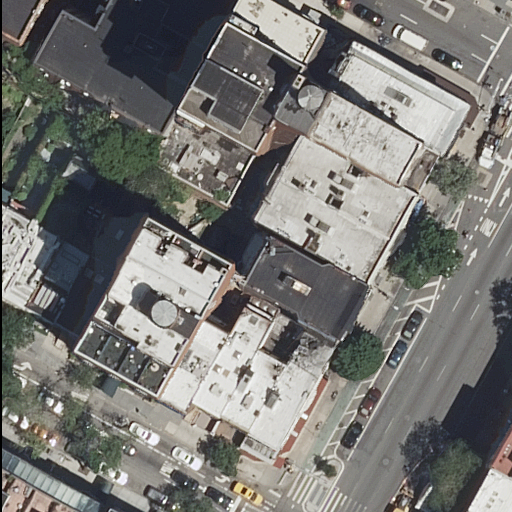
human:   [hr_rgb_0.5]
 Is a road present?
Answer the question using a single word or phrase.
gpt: yes

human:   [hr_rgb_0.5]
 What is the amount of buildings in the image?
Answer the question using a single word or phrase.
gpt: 19

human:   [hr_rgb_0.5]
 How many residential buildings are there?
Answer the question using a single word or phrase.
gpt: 19

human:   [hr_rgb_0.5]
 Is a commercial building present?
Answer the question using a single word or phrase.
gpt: no

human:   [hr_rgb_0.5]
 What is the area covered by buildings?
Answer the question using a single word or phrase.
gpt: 5962m2

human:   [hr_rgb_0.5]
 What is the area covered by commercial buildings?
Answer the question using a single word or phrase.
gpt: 0m2

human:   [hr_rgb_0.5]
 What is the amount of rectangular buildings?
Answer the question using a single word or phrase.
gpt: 14

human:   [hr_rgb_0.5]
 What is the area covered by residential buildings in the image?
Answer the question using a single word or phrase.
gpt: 5962m2

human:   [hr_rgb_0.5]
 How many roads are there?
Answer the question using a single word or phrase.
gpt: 10

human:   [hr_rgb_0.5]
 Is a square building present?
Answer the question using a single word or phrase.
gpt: no

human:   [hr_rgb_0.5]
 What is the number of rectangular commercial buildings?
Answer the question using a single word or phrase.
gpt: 0

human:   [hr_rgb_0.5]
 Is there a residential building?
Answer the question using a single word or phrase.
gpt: yes

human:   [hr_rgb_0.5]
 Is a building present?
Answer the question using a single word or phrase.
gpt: yes

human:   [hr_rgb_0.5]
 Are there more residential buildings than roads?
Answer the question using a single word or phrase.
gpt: yes

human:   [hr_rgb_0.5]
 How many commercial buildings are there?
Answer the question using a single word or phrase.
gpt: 0

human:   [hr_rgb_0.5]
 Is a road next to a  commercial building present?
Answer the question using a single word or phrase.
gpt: no

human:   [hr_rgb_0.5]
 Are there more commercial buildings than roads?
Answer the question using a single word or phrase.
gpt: no

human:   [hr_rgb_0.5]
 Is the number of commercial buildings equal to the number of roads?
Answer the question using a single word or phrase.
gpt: no

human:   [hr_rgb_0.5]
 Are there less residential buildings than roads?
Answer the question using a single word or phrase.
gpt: no

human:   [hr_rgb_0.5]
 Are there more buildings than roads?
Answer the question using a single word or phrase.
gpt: yes

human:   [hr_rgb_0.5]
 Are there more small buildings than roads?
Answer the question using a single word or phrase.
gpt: no

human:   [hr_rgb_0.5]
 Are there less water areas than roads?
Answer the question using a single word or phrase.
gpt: yes

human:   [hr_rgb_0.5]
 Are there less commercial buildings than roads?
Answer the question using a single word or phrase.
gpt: yes

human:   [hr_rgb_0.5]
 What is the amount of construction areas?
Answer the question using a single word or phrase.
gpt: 0

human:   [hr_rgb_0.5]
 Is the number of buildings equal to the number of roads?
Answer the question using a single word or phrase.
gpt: no

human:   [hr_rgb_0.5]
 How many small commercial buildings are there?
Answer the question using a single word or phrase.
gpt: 0

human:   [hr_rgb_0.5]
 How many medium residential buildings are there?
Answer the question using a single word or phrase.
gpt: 10

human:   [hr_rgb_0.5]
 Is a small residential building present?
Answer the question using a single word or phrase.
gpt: yes

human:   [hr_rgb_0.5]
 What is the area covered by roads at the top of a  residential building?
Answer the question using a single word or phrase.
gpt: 0m2

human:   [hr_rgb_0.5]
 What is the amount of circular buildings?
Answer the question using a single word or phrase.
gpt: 0

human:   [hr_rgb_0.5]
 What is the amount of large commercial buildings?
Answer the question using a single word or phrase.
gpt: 0

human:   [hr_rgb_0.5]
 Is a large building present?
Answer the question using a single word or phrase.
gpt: yes

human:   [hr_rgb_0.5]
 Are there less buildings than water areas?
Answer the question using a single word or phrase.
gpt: no

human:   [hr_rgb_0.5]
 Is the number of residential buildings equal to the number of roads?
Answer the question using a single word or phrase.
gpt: no

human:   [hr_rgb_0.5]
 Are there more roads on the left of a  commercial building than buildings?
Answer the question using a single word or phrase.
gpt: no

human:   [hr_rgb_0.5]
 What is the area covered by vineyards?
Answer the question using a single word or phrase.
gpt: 0m2

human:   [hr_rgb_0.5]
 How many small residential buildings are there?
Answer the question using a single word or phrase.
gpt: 4

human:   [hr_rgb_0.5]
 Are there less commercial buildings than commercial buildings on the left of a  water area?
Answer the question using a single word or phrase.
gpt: no

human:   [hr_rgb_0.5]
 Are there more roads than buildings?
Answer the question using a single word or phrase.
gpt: no

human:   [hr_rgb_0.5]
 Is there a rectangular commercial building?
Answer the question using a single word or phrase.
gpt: no

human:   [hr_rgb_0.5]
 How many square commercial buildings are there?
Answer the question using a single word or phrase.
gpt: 0

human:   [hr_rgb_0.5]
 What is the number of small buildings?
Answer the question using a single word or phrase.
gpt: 4

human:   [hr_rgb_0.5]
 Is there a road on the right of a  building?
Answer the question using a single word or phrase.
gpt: yes

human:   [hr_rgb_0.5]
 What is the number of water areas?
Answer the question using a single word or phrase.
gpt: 0

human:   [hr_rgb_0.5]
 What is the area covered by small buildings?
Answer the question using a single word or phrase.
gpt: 204m2

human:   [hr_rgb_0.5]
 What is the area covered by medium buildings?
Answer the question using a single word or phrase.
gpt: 2020m2

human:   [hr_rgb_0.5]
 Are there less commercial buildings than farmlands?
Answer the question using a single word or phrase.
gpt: no

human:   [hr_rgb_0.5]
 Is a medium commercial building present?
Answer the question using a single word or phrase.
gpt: no

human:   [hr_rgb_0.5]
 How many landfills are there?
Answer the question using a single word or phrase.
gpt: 0

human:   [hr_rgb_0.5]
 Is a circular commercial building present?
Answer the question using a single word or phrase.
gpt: no

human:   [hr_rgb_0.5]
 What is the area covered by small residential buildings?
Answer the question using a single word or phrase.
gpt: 204m2

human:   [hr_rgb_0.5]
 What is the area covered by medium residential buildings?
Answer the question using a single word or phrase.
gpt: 2020m2

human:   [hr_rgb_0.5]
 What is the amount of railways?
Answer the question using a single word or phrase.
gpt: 0

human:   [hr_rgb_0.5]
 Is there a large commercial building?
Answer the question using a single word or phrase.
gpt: no

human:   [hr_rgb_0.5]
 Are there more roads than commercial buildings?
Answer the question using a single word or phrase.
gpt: yes

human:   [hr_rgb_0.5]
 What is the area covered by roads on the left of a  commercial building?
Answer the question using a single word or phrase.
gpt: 0m2

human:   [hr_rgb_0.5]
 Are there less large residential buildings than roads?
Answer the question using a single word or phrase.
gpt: yes

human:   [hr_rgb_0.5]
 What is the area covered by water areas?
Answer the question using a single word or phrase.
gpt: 0m2

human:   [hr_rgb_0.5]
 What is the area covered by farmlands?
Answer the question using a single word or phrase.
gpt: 0m2

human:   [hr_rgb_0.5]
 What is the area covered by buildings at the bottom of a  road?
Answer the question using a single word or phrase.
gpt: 4319m2

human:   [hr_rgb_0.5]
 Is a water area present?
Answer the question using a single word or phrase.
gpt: no

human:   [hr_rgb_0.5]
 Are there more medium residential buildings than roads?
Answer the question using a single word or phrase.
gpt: no

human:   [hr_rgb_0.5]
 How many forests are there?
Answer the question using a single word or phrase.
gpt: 0

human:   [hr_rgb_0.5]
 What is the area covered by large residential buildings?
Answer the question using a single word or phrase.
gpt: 3738m2